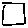
Label: square